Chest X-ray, AP view. Patient: 40 years old, sex F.
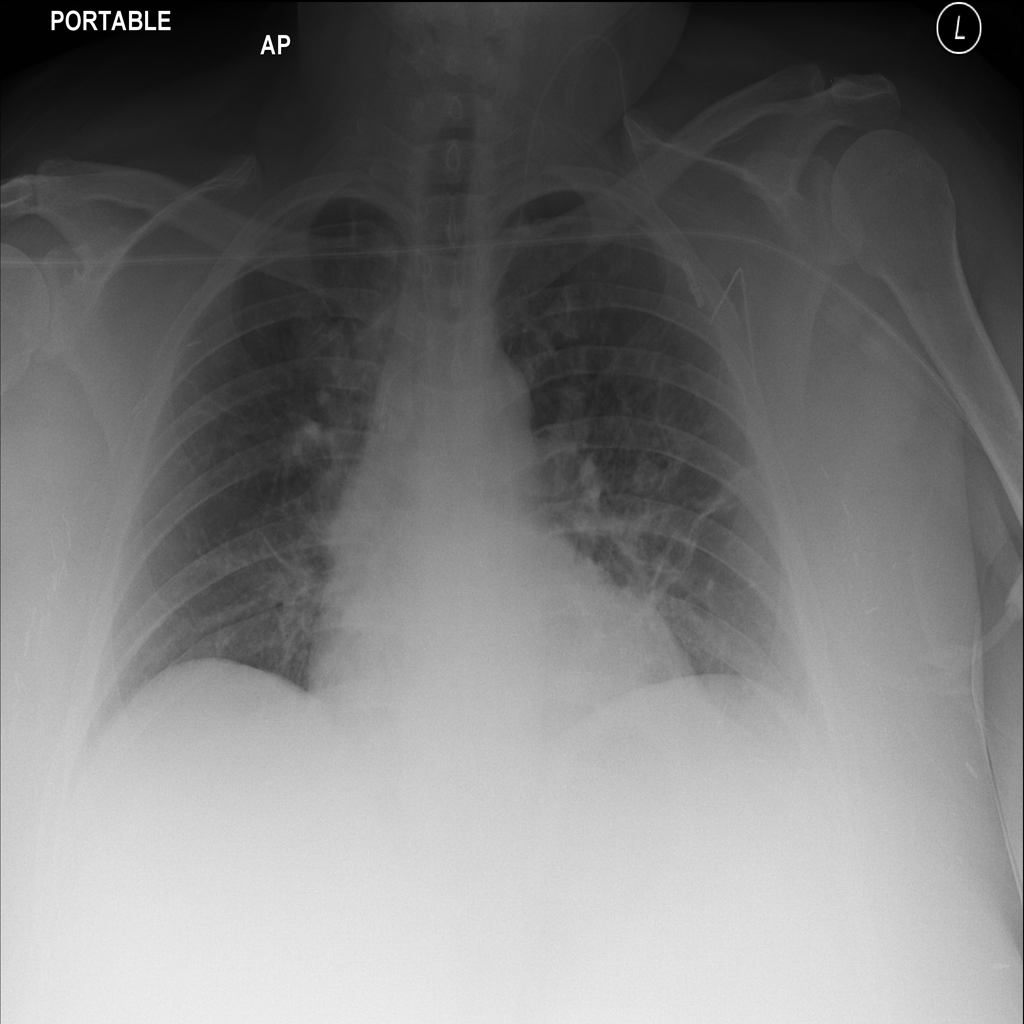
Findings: Atelectasis